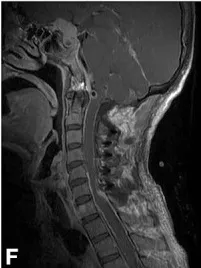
Magnetic resonance imaging. Postoperative-enhanced MRI (F) proved the spinal and lower region of clivus of the tumor was totally removed.
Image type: radiology (mri)